Interaction volume radius: 5 \u00c5
Interaction volume height: 30 \u00c5
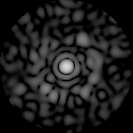
Disorder parameter: 0.8413